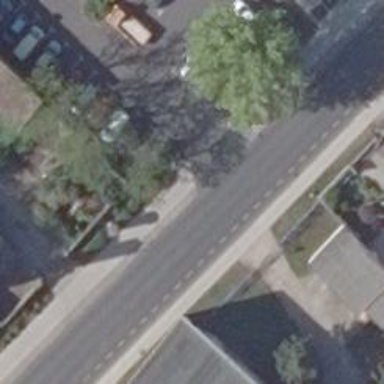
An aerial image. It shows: Residential road with asphalt surface and designated cycle lane on the left.